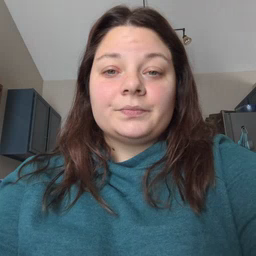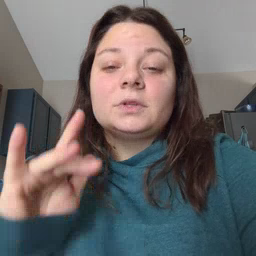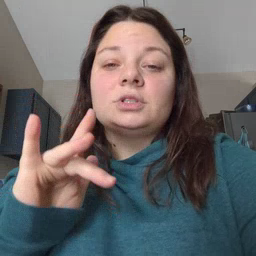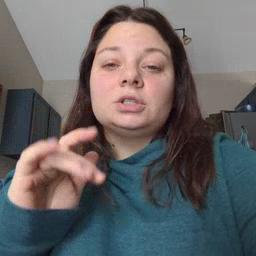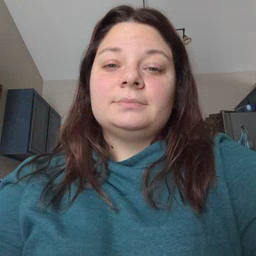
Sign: touch